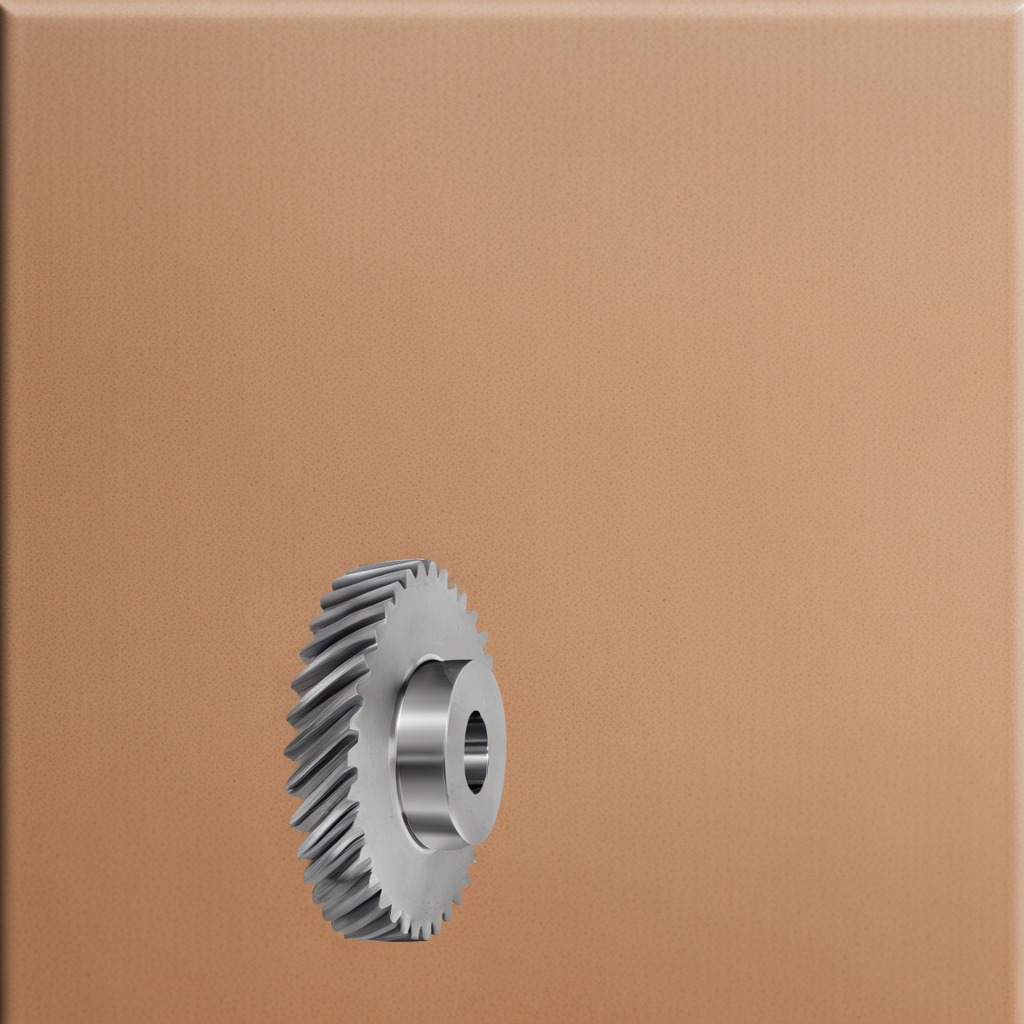
A steel gear with teeth is lying on a clean dry cardboard box surface in an outdoor workshop during daytime bright natural light soft shadows slightly creased but